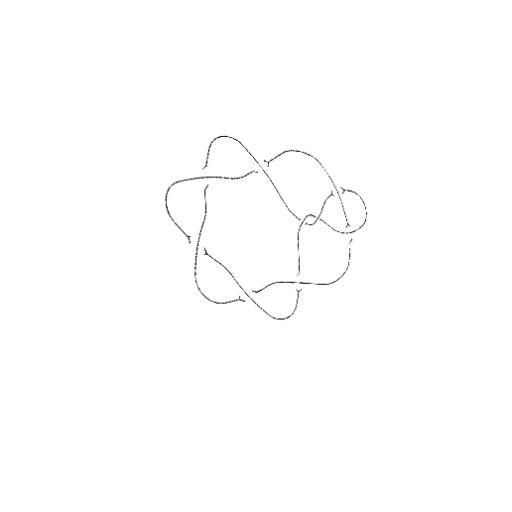
Crossing number: 9